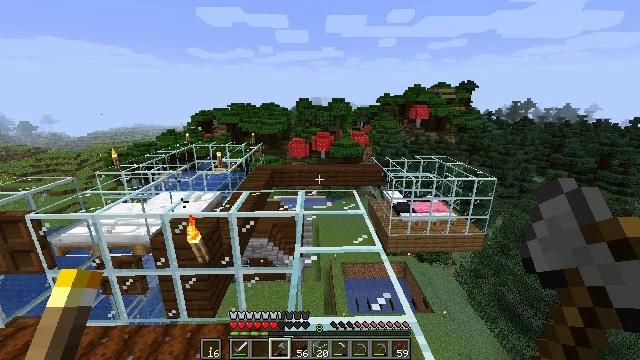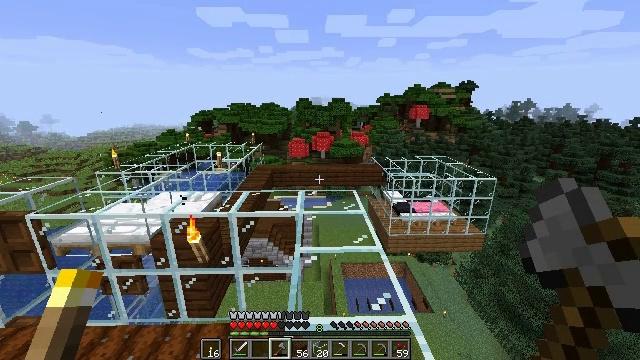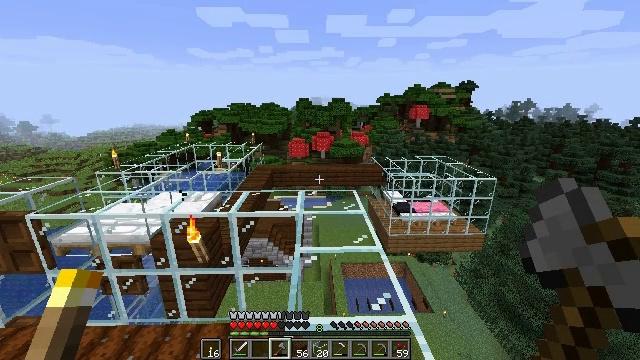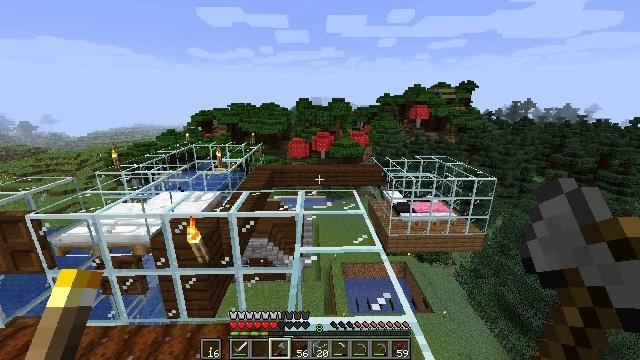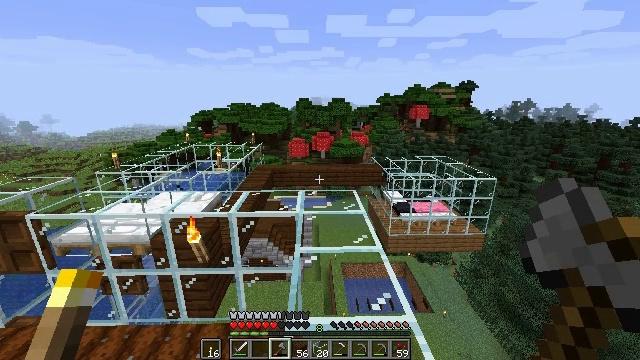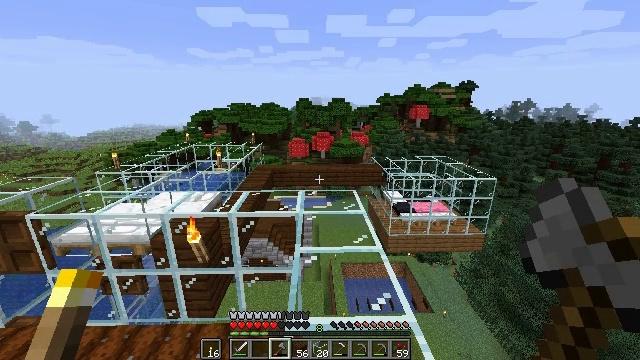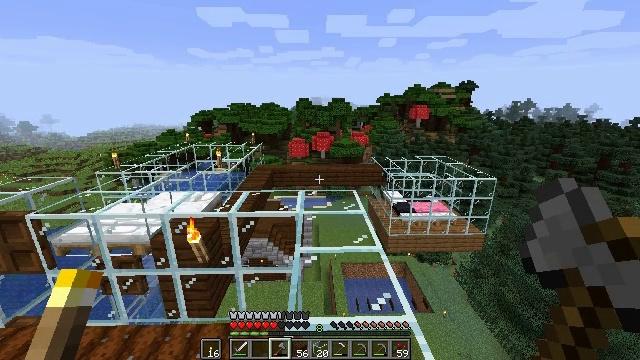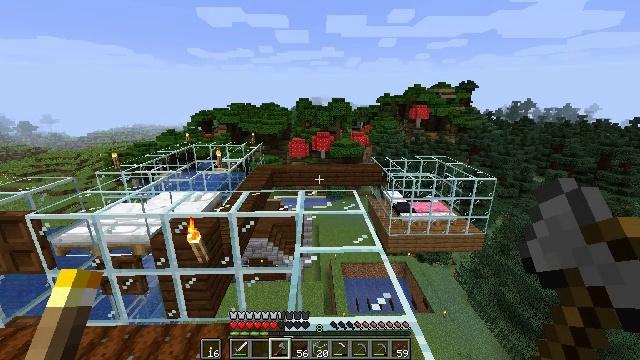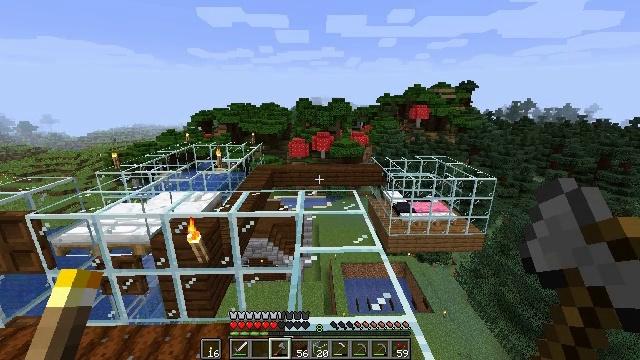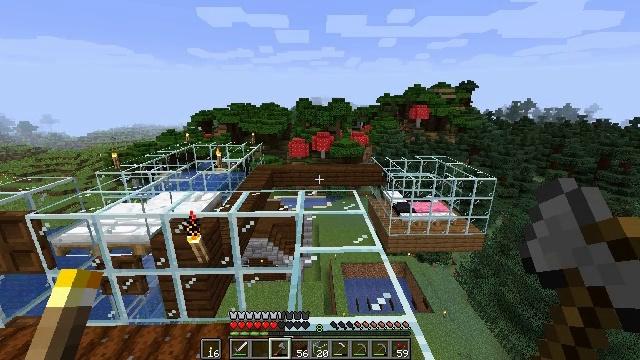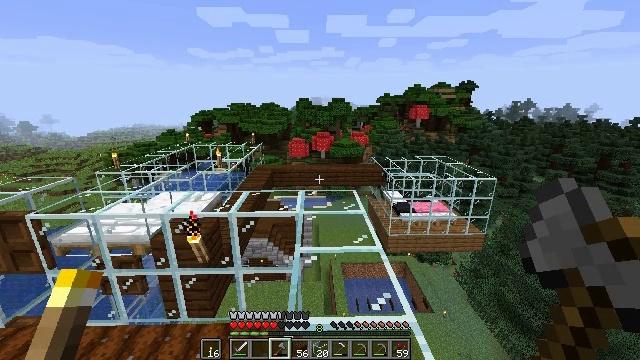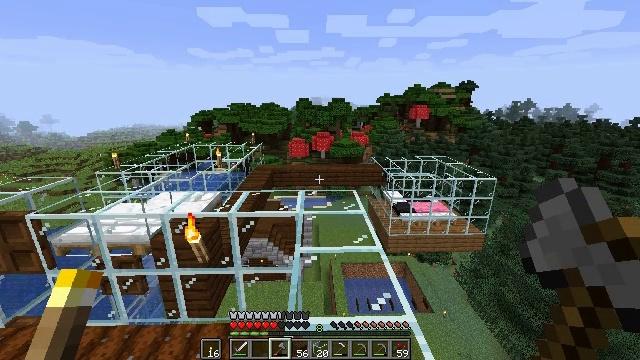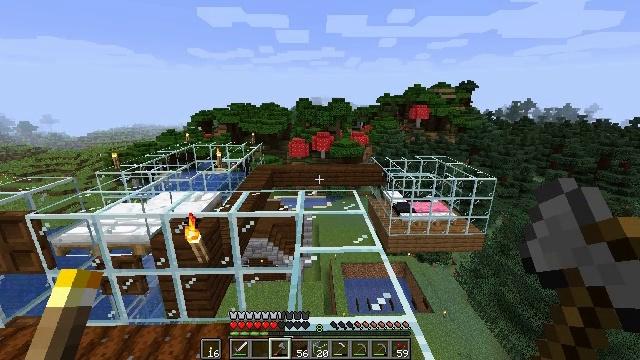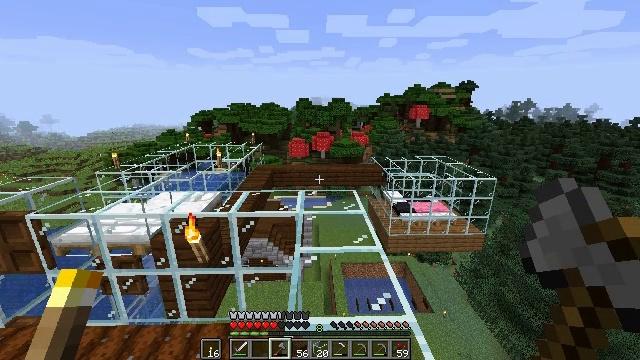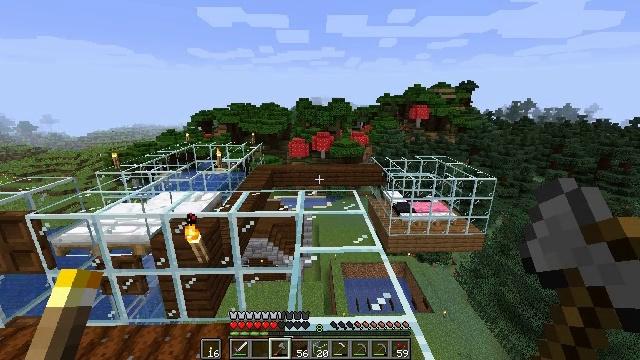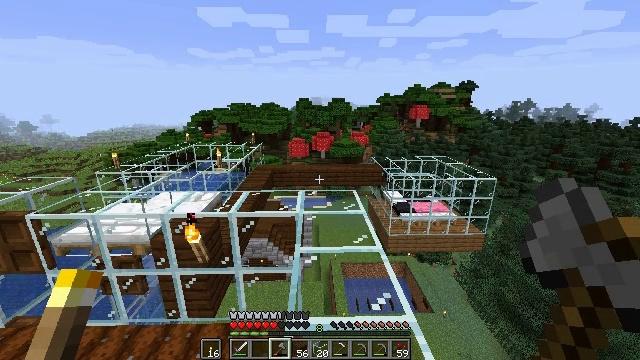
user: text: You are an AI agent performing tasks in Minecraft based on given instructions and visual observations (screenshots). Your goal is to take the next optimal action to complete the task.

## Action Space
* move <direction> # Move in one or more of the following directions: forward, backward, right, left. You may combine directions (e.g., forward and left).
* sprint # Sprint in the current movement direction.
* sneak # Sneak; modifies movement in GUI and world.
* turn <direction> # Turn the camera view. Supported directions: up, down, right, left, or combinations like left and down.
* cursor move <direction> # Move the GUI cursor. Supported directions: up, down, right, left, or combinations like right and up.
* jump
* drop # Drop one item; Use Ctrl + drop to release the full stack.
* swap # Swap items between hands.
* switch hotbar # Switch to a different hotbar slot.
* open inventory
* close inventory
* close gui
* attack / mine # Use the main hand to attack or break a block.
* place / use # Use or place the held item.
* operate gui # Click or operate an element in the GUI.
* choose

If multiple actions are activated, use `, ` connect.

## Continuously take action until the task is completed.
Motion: motion action
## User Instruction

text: Craft a cobblestone slab.
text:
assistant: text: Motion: no_op
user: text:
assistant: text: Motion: no_op
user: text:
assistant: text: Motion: no_op
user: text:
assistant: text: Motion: no_op
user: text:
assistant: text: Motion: no_op
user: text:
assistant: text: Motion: no_op
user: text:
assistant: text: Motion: no_op
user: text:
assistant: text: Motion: no_op
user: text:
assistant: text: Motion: no_op
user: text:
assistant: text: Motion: no_op
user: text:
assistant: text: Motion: no_op
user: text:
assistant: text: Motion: no_op
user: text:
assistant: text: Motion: no_op
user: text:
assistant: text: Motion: no_op
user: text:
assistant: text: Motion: no_op
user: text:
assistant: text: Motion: no_op
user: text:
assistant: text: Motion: no_op
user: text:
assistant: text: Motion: no_op
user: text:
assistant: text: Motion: no_op
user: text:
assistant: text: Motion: no_op
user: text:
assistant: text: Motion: no_op
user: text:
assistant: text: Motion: no_op
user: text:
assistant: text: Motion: no_op
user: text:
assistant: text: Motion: no_op
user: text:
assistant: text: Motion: no_op
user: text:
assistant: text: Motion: no_op
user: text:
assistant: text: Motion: no_op
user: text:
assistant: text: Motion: no_op
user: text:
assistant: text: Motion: no_op
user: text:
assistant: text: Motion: no_op